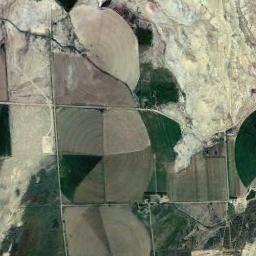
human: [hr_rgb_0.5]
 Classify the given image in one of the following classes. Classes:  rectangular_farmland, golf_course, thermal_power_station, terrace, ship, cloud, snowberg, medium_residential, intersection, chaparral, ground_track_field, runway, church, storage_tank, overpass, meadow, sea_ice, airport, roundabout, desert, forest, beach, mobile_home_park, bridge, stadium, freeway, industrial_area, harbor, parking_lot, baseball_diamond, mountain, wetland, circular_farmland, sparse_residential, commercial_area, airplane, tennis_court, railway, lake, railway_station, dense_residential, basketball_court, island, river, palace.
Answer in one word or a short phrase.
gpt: circular_farmland